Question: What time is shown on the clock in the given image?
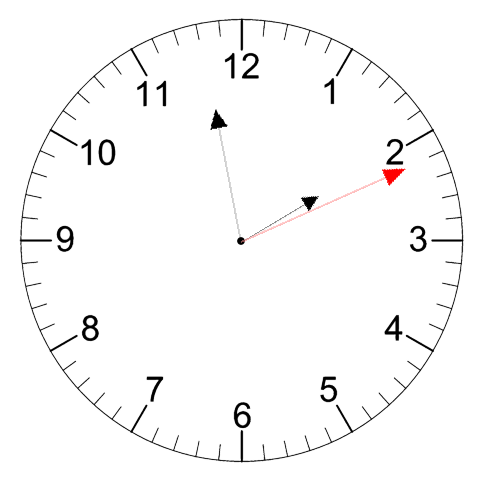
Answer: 01:58:11